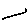
Label: line